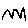
Label: zigzag